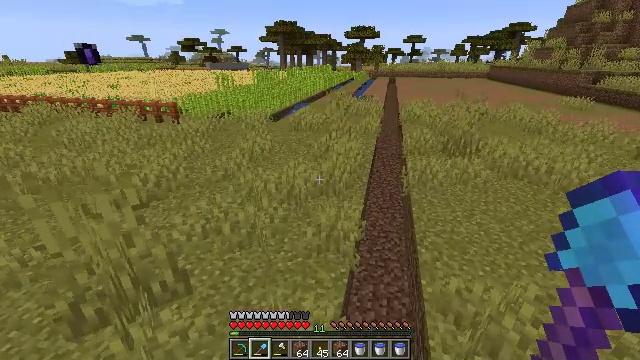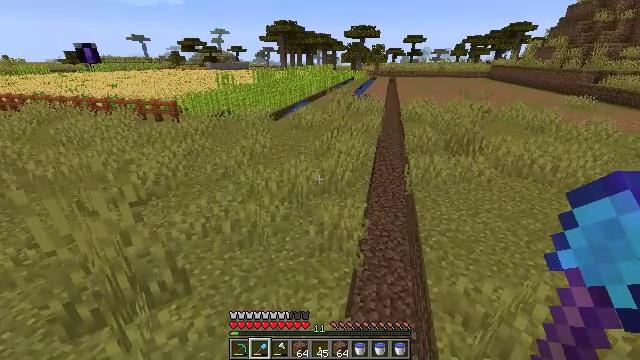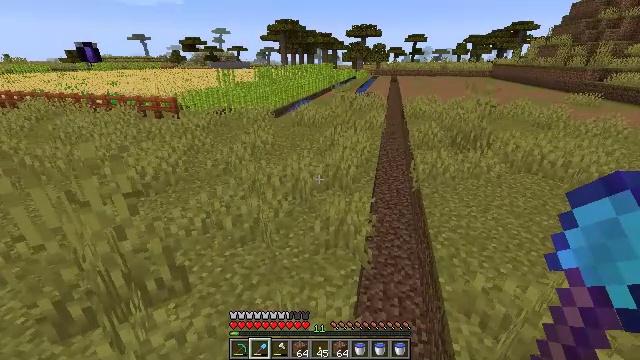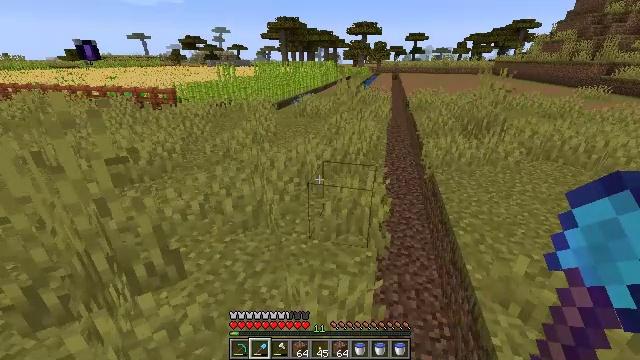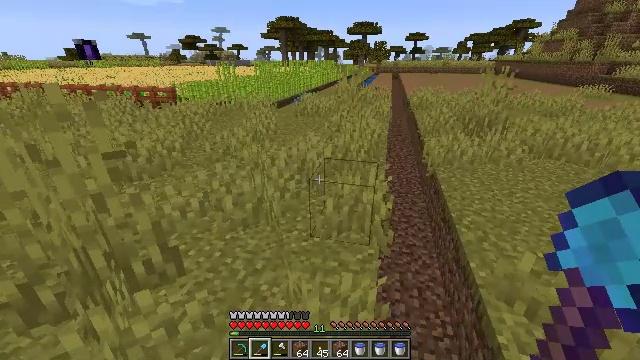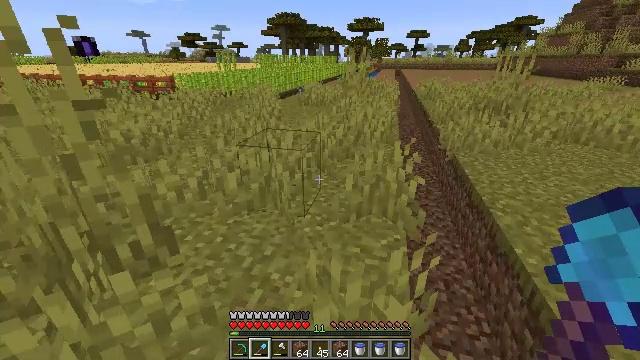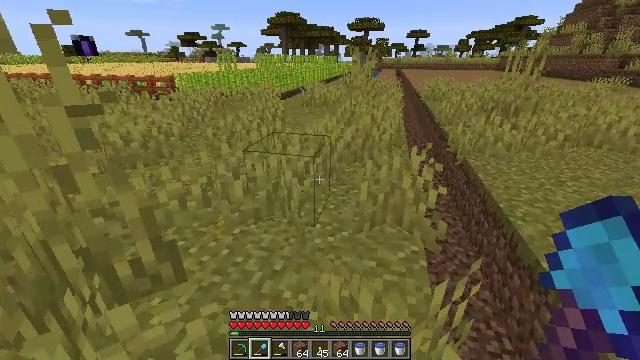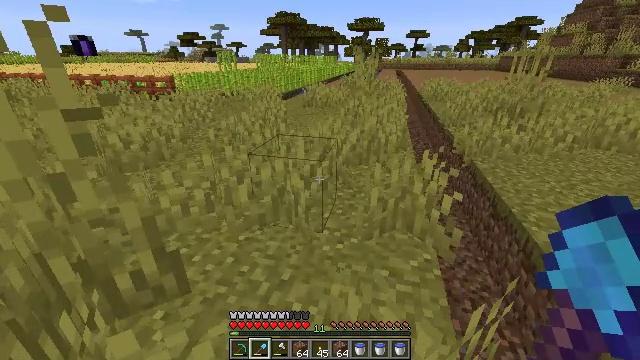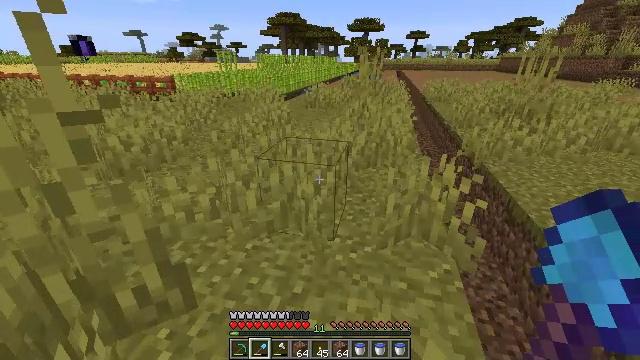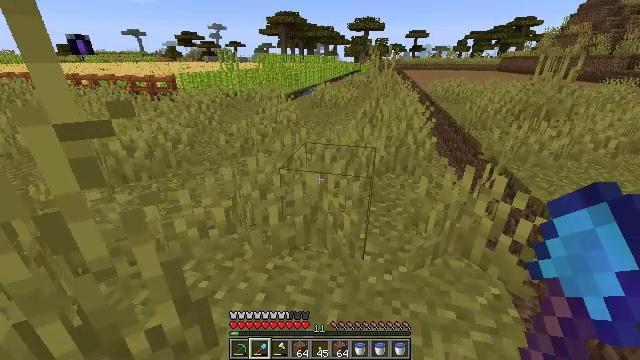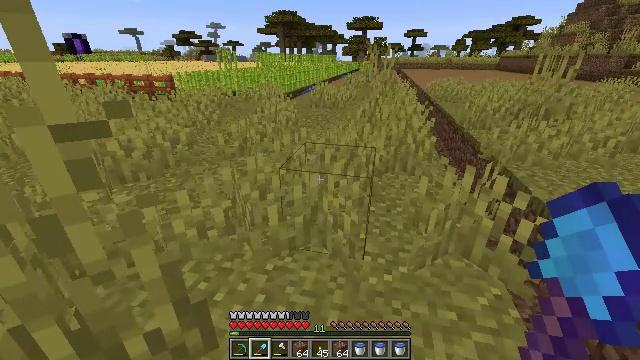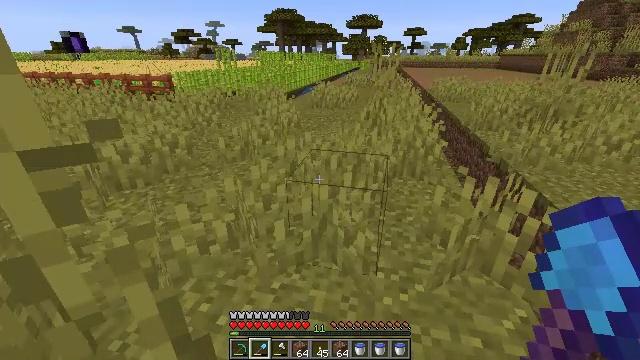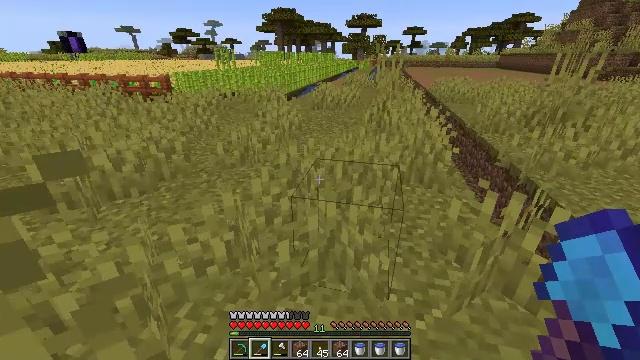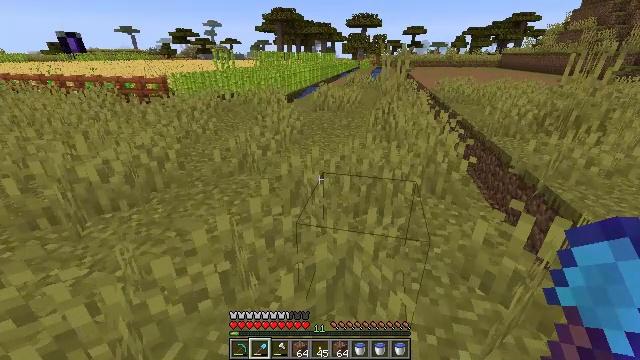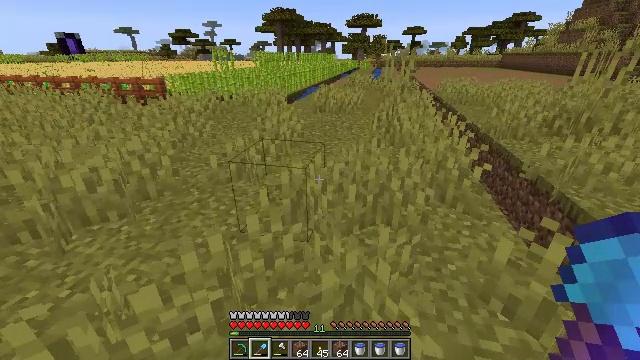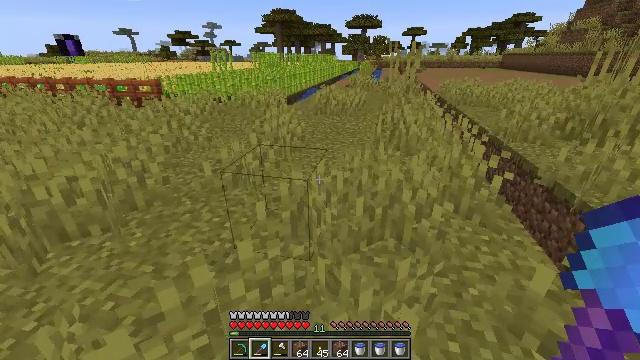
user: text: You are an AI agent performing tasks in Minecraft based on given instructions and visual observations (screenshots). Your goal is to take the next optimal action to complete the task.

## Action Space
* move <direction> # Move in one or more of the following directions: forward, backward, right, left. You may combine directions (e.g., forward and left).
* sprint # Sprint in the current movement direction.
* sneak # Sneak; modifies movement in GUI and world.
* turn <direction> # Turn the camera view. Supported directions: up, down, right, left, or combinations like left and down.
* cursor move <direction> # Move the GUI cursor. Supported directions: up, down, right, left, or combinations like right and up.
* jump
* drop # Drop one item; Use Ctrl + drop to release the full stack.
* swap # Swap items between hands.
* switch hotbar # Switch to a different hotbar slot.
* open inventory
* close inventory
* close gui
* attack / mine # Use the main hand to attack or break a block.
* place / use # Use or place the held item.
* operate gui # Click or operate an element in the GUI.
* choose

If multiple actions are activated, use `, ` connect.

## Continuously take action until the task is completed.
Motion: motion action
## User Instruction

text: Mine the acacia fence.
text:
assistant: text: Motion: move forward and move left
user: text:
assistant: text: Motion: move forward and move left
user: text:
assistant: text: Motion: move forward and move left
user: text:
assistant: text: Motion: move forward and move left
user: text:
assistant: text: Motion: move forward and move left
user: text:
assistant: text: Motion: move forward and move left
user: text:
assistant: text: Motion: move forward and move left
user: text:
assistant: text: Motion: move forward and move left
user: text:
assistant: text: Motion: move forward and move left
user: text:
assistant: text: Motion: move forward
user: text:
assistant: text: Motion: move forward
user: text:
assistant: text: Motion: move forward
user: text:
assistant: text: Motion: move forward
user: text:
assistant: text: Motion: move forward
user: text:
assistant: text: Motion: move forward
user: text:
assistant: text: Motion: move forward
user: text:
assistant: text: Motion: move forward
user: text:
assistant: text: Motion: move forward
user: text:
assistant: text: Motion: move forward
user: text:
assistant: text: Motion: move forward and move left
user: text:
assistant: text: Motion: move forward and move left, turn right and down
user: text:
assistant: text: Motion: move forward and move left, turn down
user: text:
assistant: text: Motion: move forward and move left
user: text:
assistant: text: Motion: move forward and move left
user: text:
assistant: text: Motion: move forward
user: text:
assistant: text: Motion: move forward
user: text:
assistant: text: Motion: move forward
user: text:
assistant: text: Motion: move forward
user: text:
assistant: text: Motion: move forward
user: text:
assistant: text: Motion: move forward, turn left and down